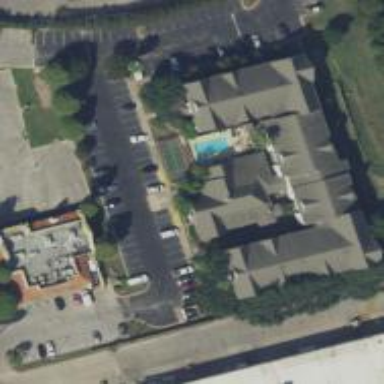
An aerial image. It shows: Hotel building.